Question: I wanted to work with custom DB provider in Visual Studio. I need it to use Entity Framework.
For example, I downloaded NpgSQL,
registered them in GAC:
'''
gacutil -i c: emp
pgsql.dll
gacutil -i c: emp\mono.security.dll
'''
and added to machine.config file:
'''
<add name="Npgsql Data Provider"
invariant="Npgsql" support="FF"
description=".Net Framework Data Provider for Postgresql Server"
type="Npgsql.NpgsqlFactory, Npgsql, Version=2.0.6.0, Culture=neutral, PublicKeyToken=5d8b90d52f46fda7" />
'''
But Npgsql did not appear in Datasource list in Visual Studio:

How to add custom DB provider to this list?
UPD: If I use command string edmgen.exe I got error:
> error 7001: Failed to find or load the registered .Net Framework Data Provider.
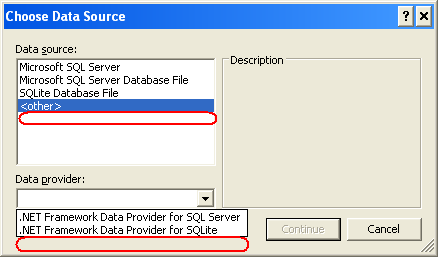
Answer: Old(from 7 Fabruary 2013): It is impossible to add Npgsql provider to be accesible in Visual Studio, because NpgSql for now does not support DDEX.
Update on 29 of December 2013: It seems that DDEX support was <URL>.